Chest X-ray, PA view. Patient: 40 years old, sex M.
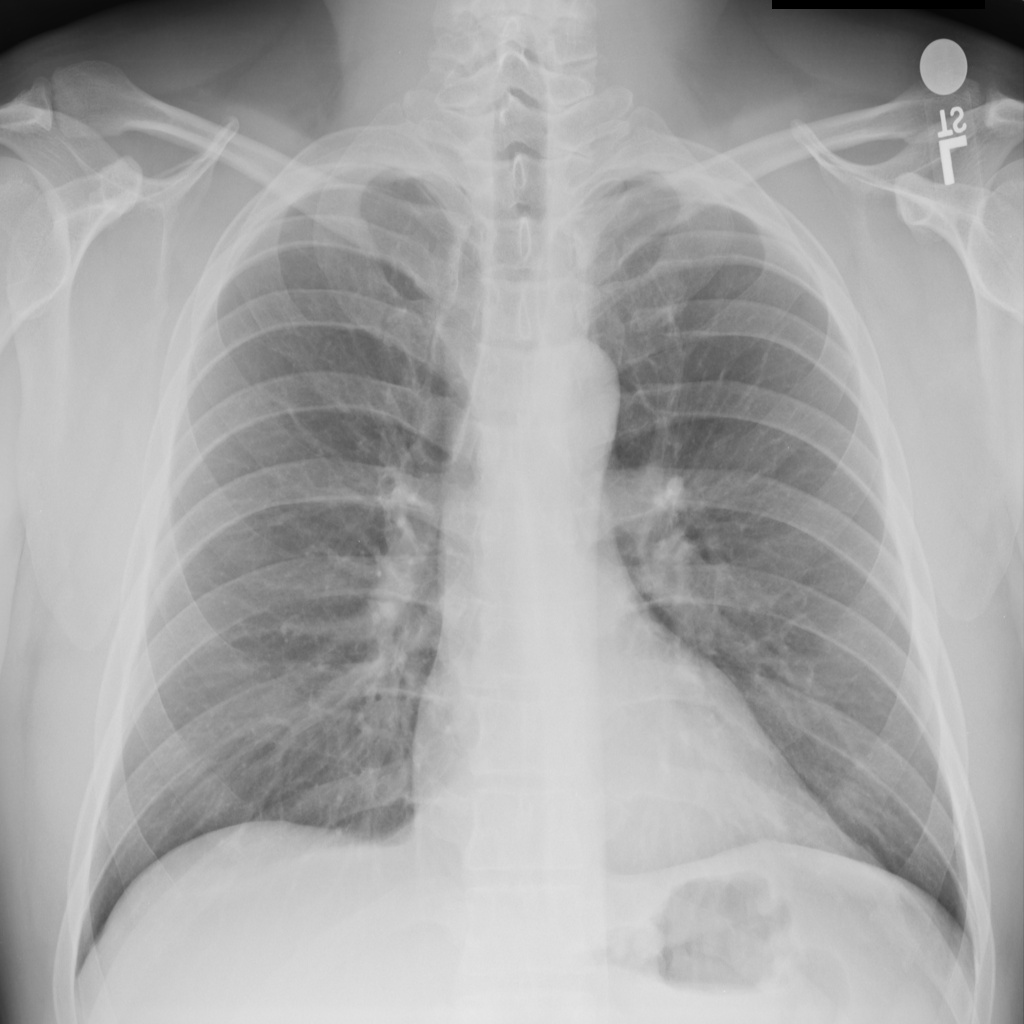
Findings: No Finding